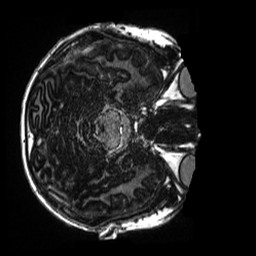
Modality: MP2RAGE
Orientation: axial
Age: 11
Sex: male
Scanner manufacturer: siemens
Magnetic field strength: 3 T
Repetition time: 4 s
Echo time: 0.00303 s